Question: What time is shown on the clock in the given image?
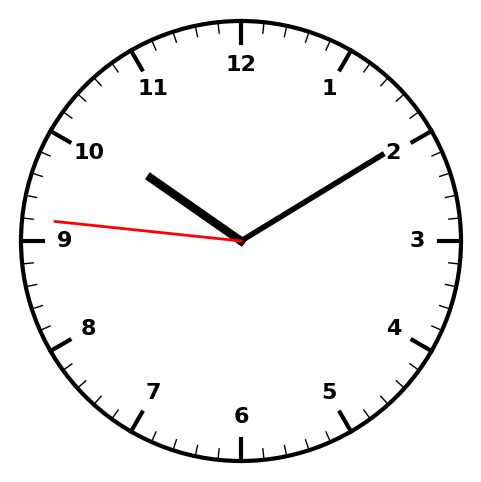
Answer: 10:09:46